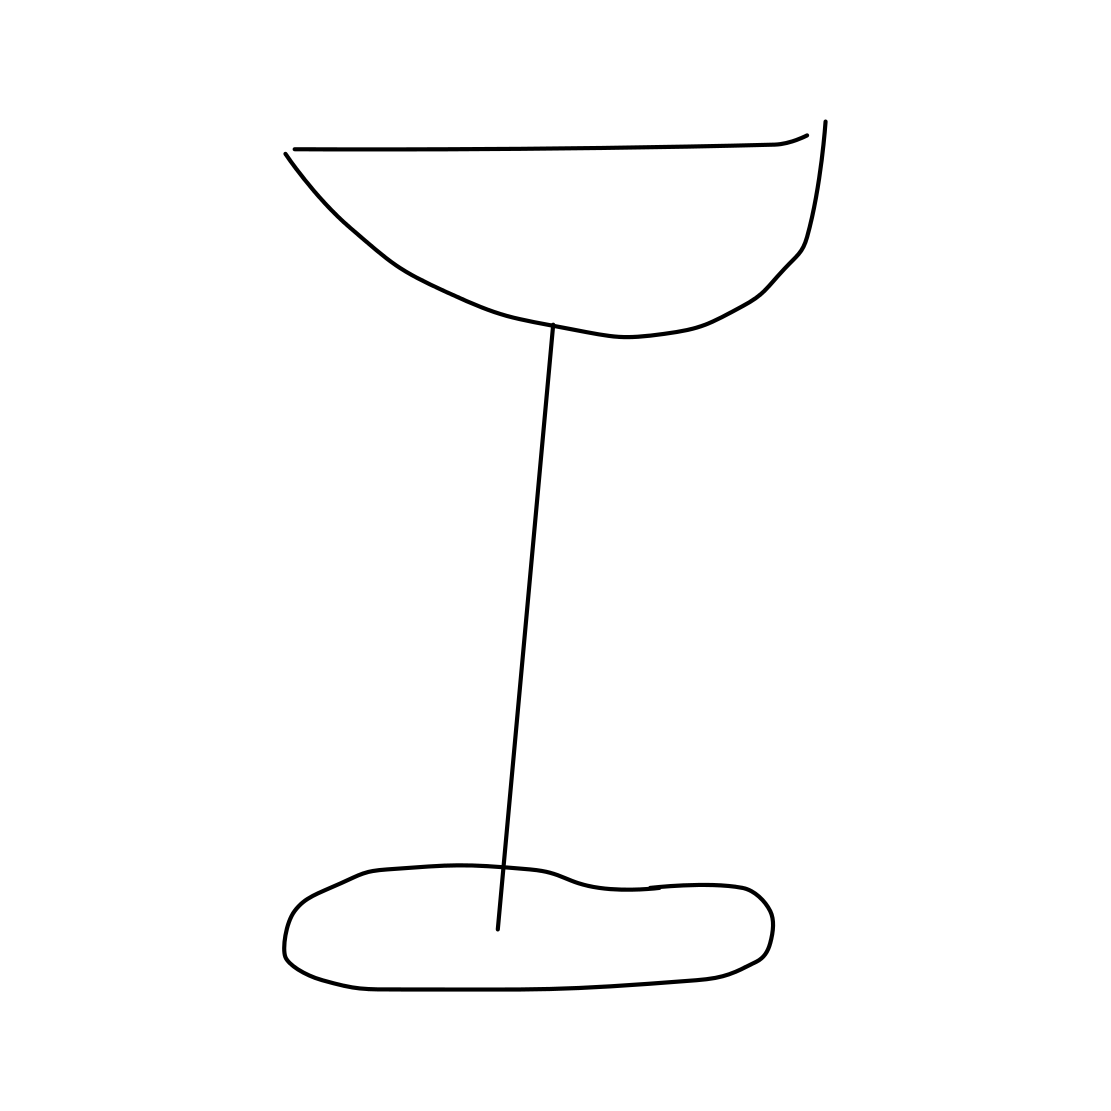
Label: wineglass